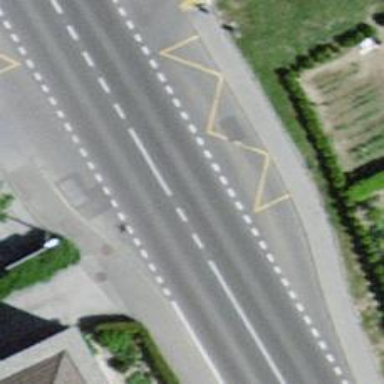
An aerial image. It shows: Bus stop with platform for public transport.